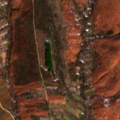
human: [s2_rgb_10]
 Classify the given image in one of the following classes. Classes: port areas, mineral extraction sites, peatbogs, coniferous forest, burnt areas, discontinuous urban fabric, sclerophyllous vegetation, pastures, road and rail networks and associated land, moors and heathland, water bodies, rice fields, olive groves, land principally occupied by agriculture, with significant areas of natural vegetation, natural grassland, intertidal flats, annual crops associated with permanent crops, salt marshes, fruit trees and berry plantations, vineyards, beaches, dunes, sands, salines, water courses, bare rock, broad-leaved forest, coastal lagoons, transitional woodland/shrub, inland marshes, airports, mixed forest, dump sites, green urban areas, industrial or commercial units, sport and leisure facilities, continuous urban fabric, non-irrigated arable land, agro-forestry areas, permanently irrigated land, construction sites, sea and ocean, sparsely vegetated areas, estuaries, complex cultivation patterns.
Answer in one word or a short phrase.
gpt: non-irrigated arable land, fruit trees and berry plantations, land principally occupied by agriculture, with significant areas of natural vegetation, broad-leaved forest